四年级 · 算术
学校准备用 10000 元为合唱队购买演出服，上衣每件 112 元，裤子每条 88 元，这些钱够吗？

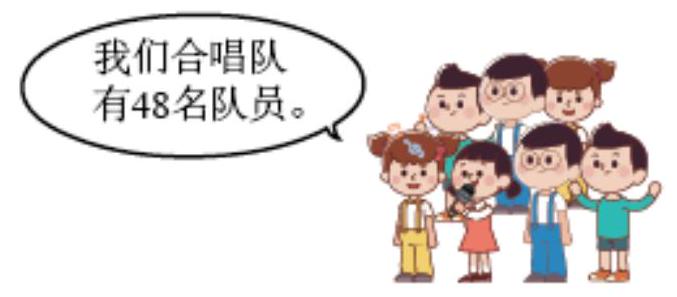
答案: 解够

【分析】方法一: 用每件上衣的钱加每条裤子的钱后再乘 48 , 得到的数与 10000 元进行比较即可;方法二: 用每件上衣的钱乘 48 , 再用每条裤子的钱乘 48 , 最后将上衣需要的钱和裤子需要的钱加起来, 得到的数与 10000 元进行比较即可;

【详解】方法一: $(112+88) \times 48$

$=200 \times 48$

$=9600$ （元）

$9600<10000$, 够

方法二: $112 \times 48+88 \times 48$

$=5376+4224$

$=9600$ （元）

$9600<10000$, 够

答: 这些钱够。
【点睛】此图考查的是用乘法分配律解决实际问题, 要熟练掌握乘法分配律的特点。